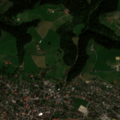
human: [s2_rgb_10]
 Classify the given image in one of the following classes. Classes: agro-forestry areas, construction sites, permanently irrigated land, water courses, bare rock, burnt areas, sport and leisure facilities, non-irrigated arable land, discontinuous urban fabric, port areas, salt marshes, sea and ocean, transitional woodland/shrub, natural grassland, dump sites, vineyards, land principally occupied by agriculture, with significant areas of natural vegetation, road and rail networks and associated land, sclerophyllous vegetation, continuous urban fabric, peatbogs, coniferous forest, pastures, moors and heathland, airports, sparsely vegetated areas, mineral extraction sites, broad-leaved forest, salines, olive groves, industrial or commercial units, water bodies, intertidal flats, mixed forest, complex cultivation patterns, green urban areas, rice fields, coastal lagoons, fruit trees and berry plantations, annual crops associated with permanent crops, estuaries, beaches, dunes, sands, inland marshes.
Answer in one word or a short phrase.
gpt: discontinuous urban fabric, industrial or commercial units, pastures, coniferous forest